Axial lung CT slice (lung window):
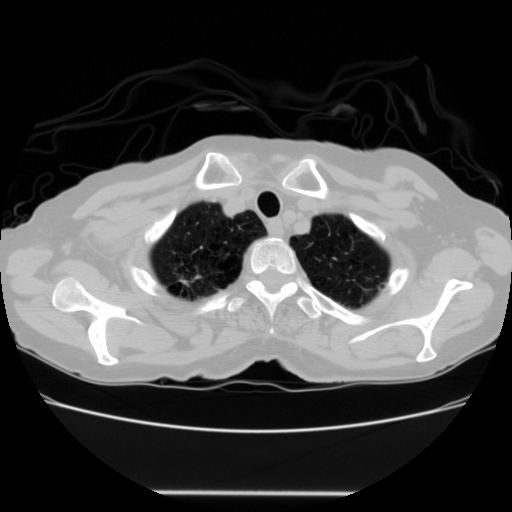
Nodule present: no